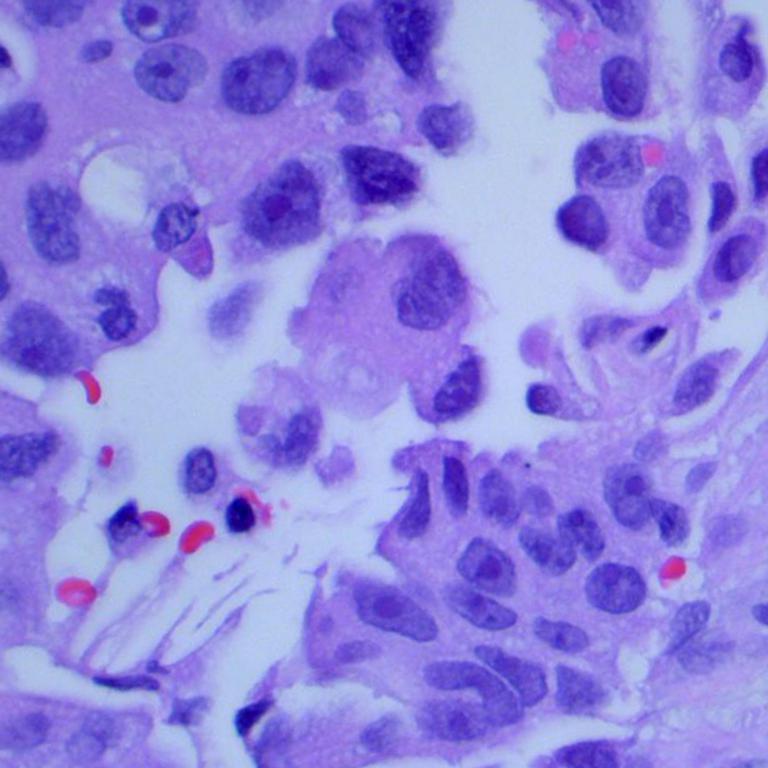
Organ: lung
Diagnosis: adenocarcinomas